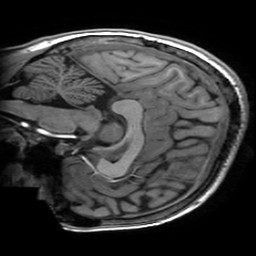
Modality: T1w
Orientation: sagittal
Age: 30
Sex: female
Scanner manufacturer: ge
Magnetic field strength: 3 T
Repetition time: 0.00724 s
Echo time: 0.0027 s